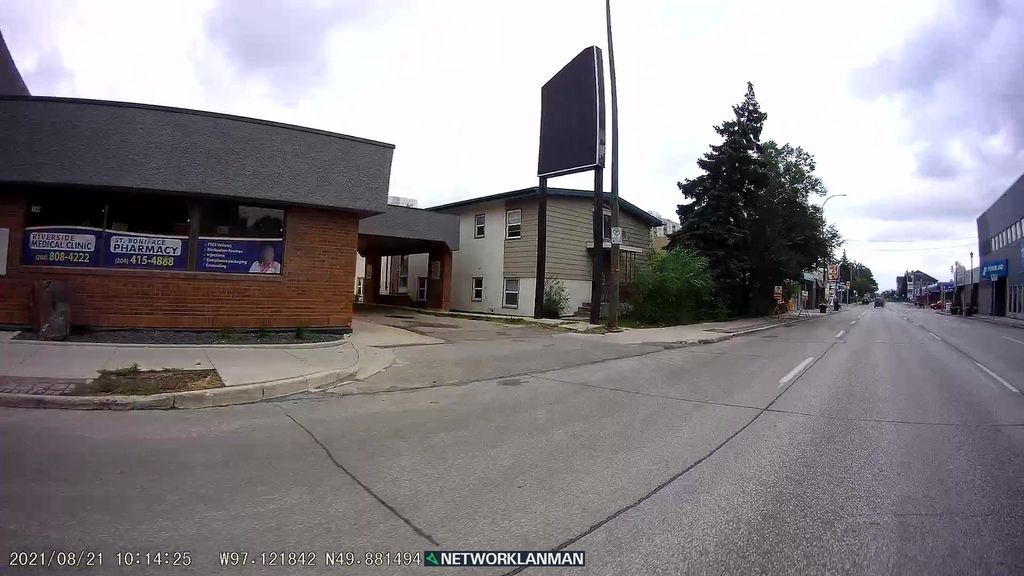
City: winnipeg